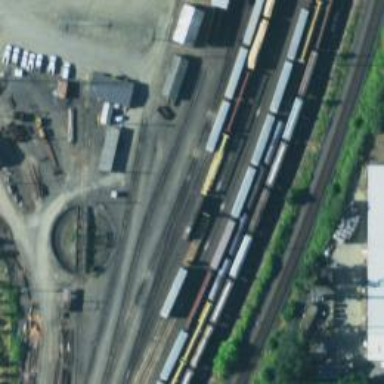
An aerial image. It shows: Railway yard.